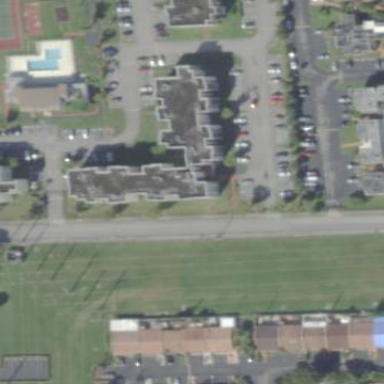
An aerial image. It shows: Image showing building with apartments.